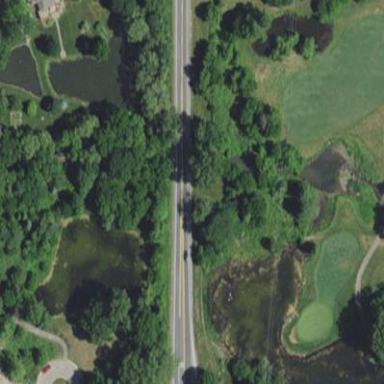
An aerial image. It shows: Picturesque scene of golf course with lateral water hazard.